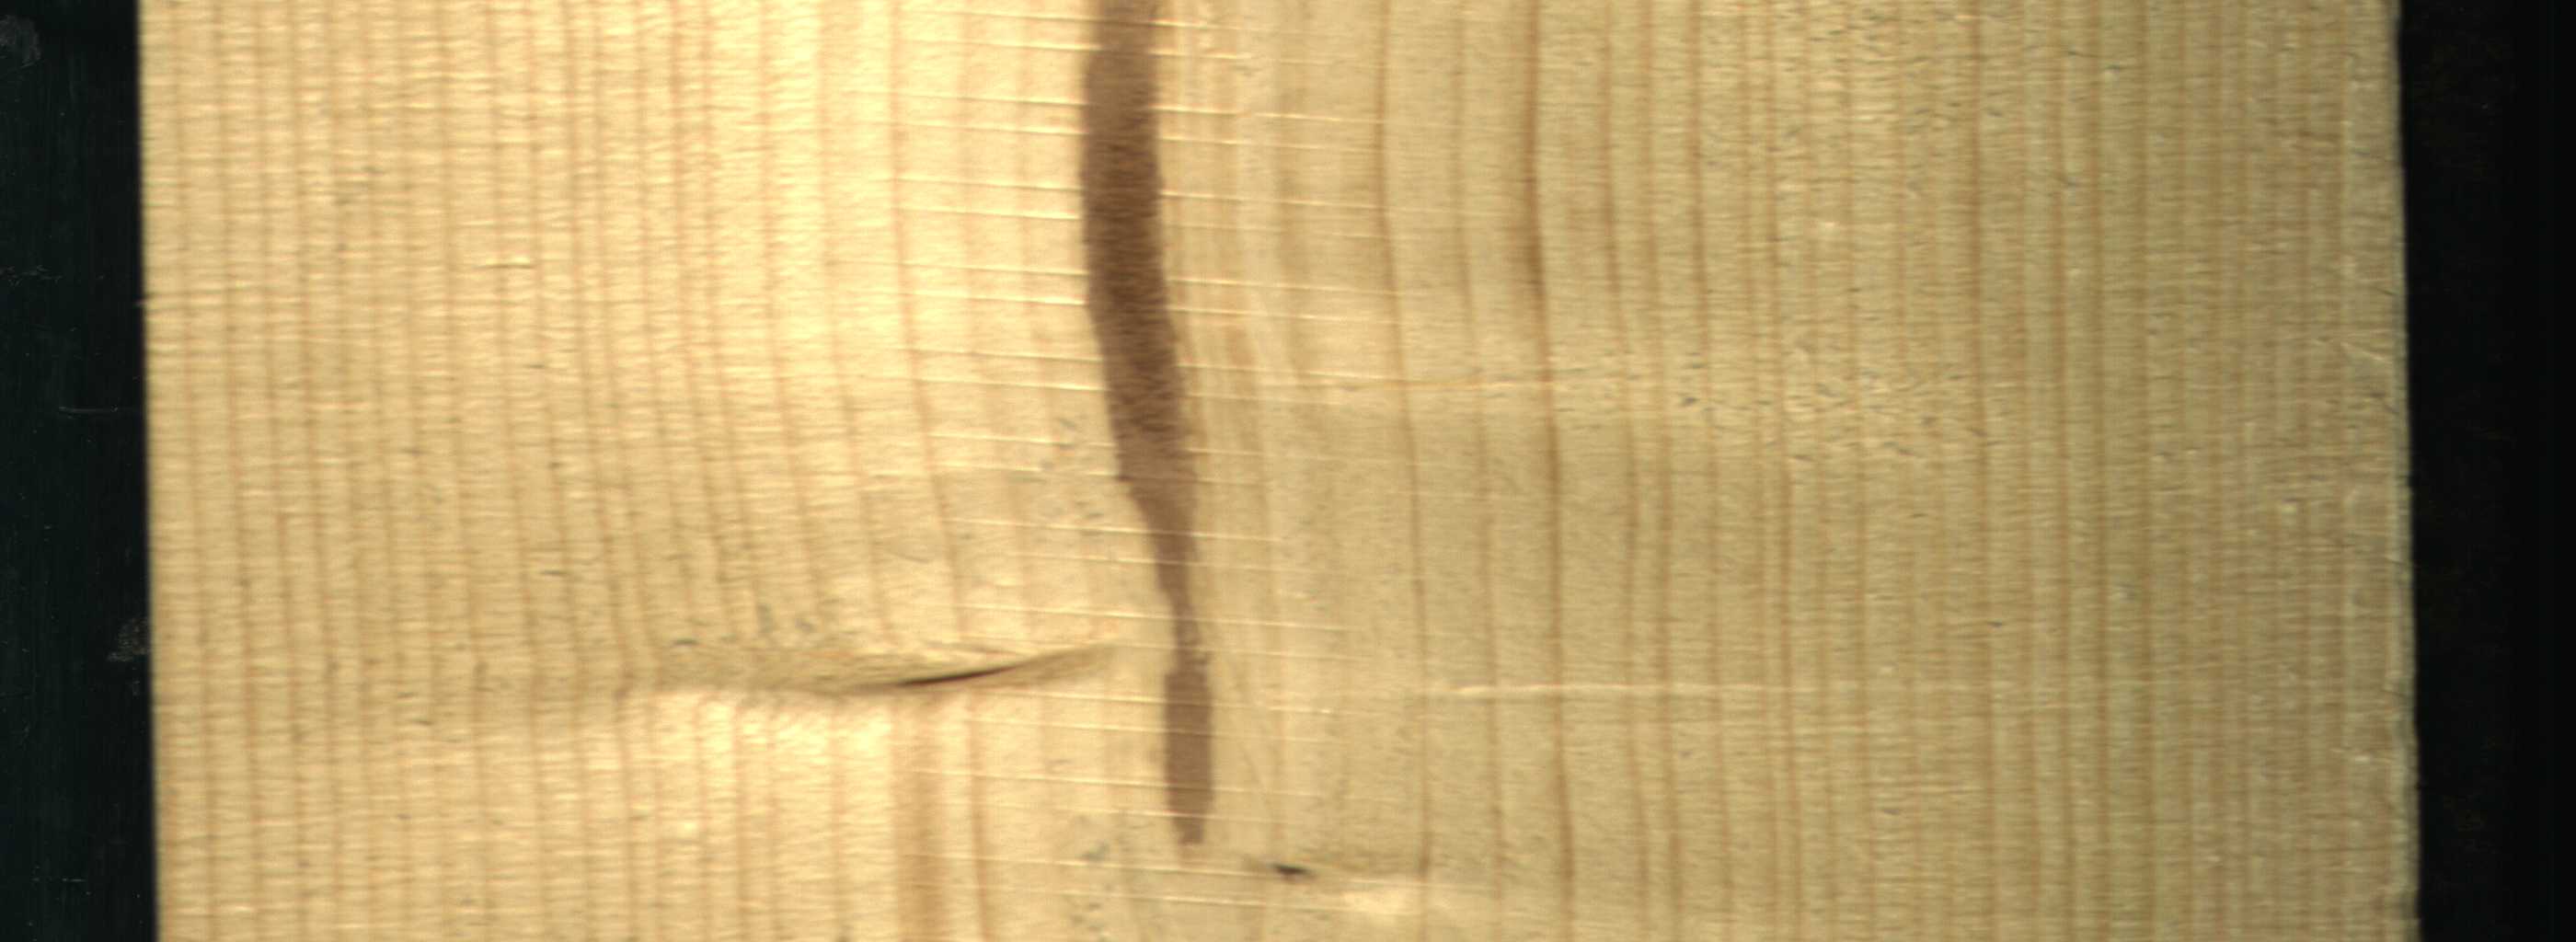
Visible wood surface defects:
Marrow
Dead_Knot
Dead_Knot